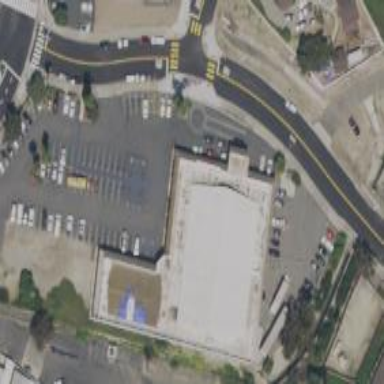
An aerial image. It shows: Commercial building.